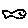
Label: fish